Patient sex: M
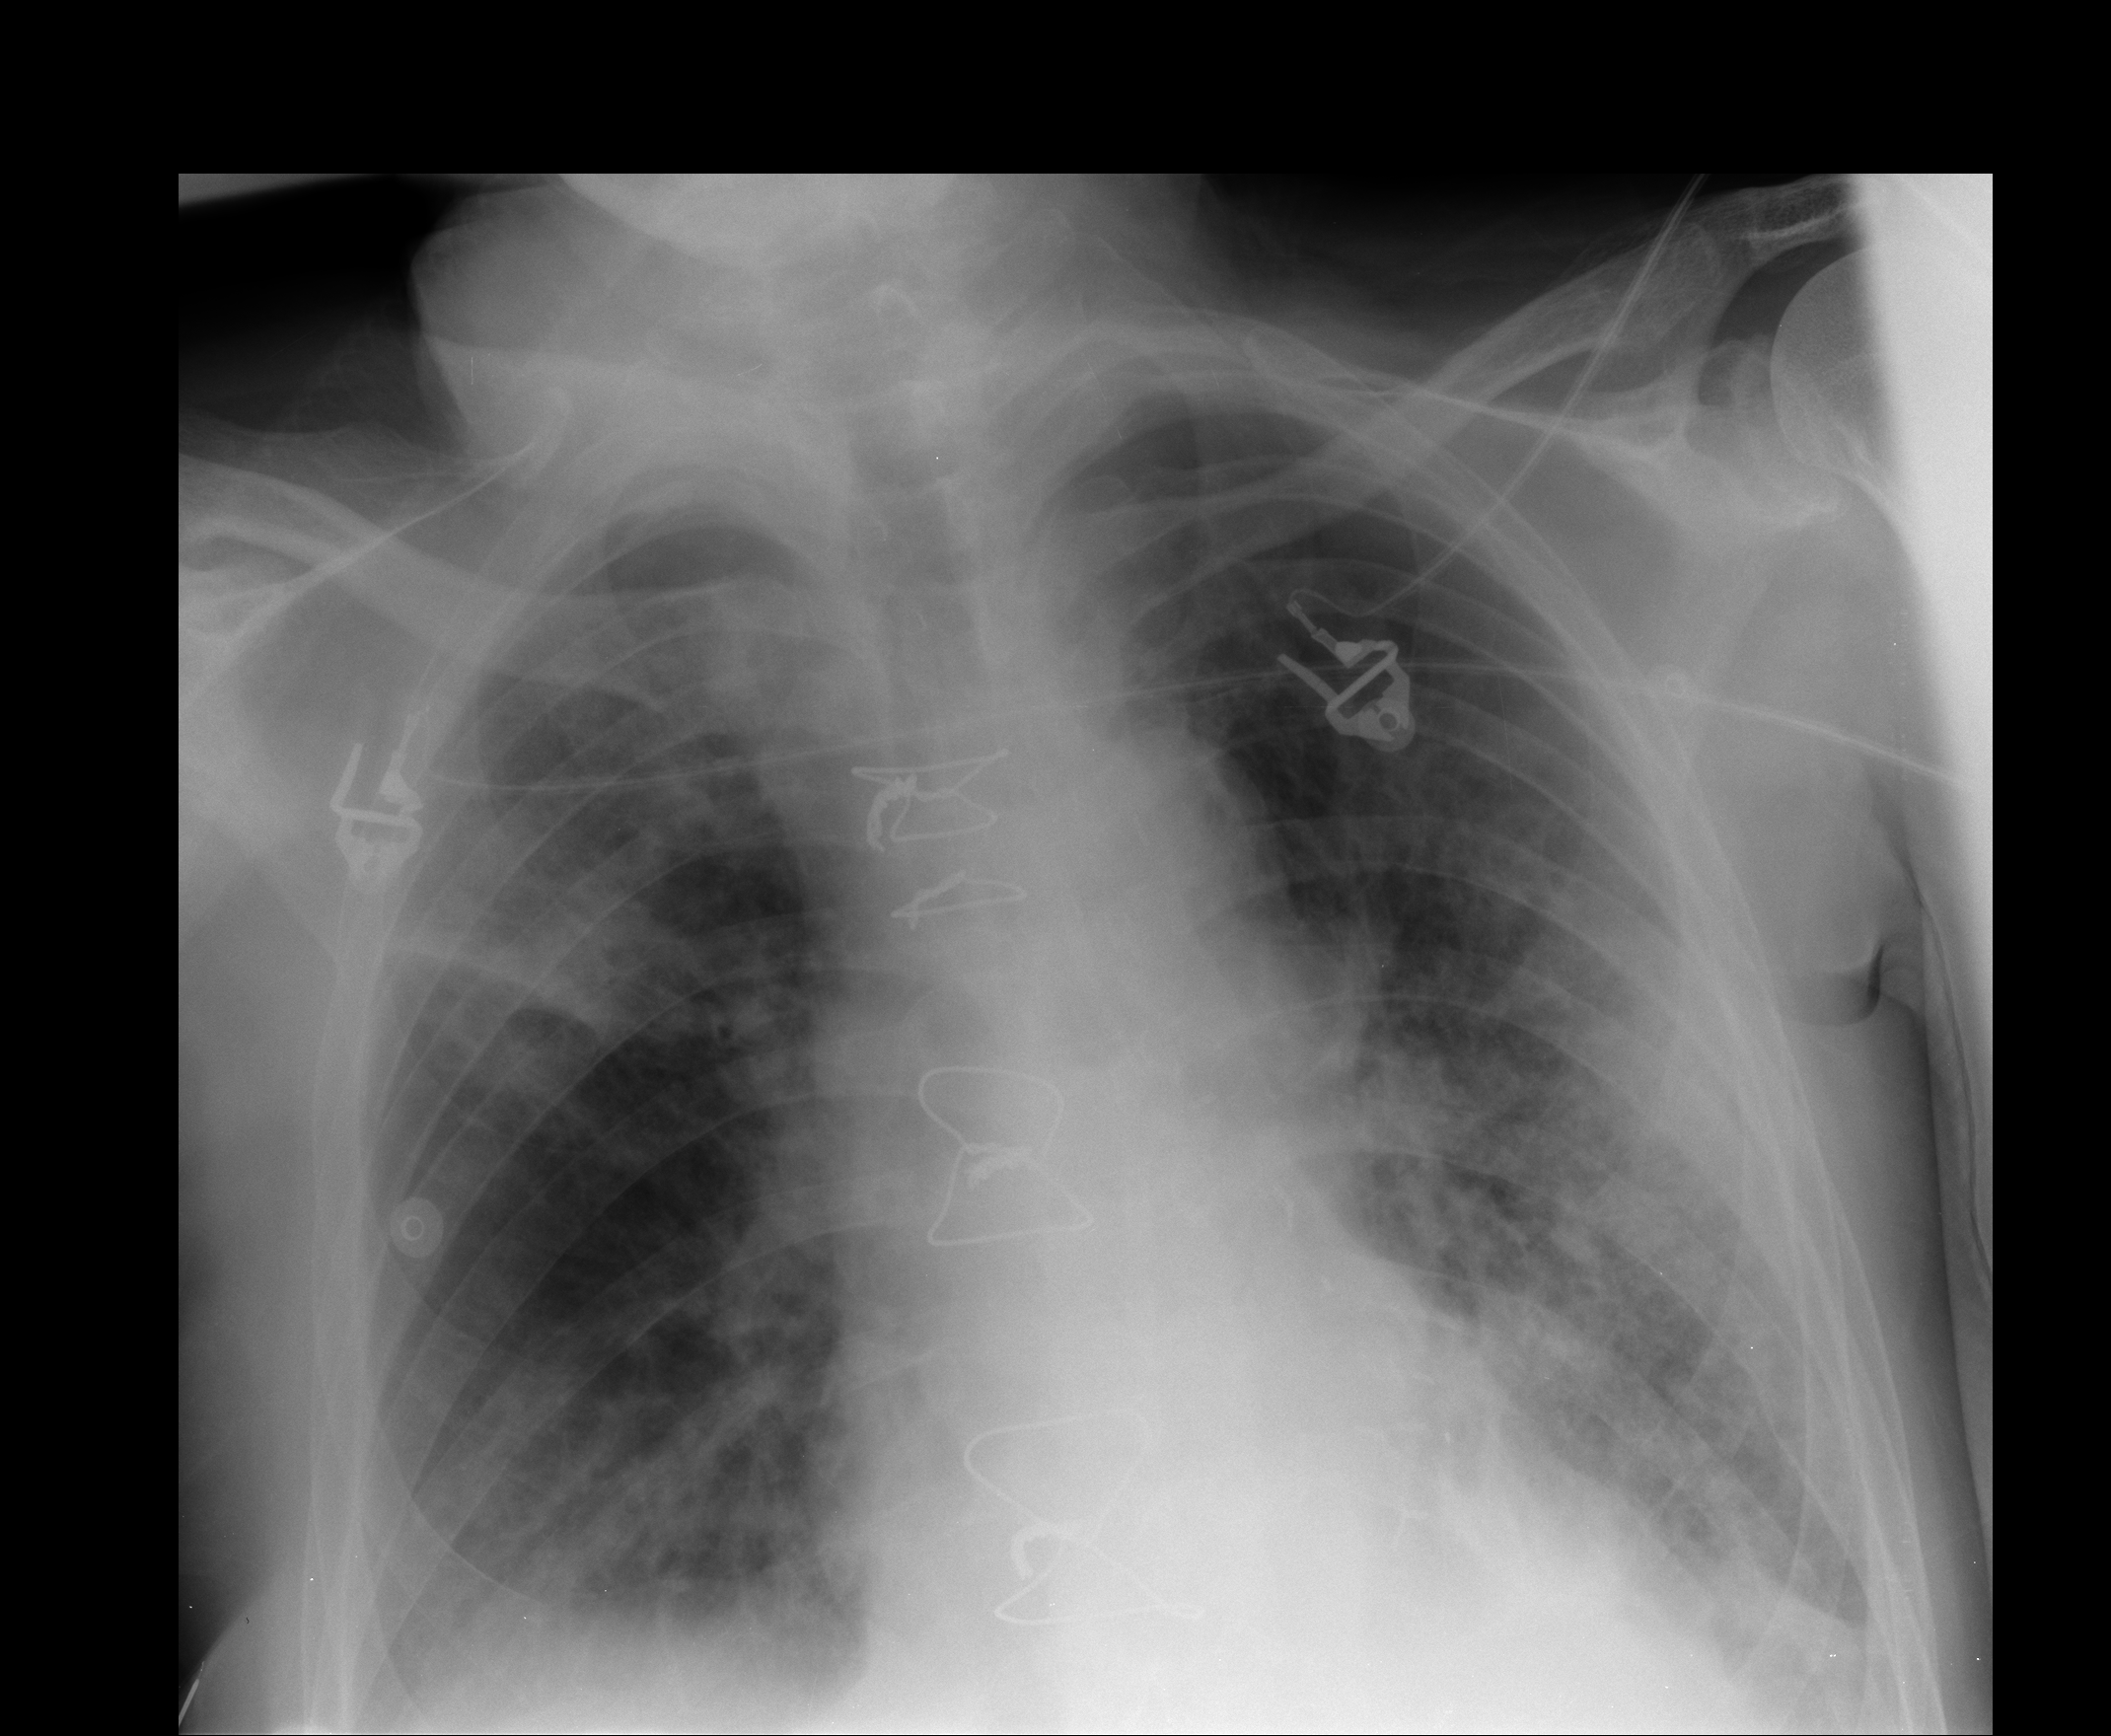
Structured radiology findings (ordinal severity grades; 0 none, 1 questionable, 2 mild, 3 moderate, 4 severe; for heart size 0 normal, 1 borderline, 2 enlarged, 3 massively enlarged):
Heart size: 0
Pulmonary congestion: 2
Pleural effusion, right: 0
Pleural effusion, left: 1
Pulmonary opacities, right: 3
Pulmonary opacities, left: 3
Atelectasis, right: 2
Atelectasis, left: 2